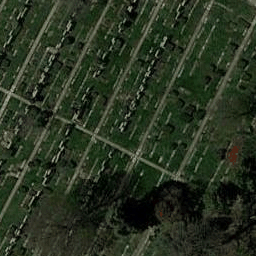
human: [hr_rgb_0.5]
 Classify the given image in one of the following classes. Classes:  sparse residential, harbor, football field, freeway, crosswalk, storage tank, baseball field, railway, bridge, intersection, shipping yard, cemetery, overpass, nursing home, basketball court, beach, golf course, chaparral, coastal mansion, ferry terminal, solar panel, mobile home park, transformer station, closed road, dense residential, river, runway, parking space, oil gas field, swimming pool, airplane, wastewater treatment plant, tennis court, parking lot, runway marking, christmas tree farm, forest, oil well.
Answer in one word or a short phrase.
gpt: cemetery